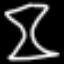
Label: hourglass